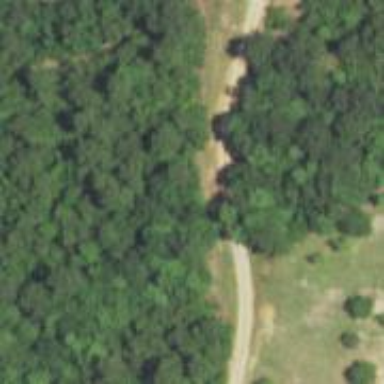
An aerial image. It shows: Driveway.